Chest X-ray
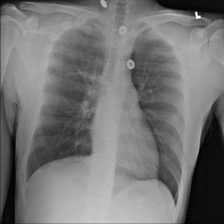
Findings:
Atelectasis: negative
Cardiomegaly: negative
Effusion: negative
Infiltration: negative
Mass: negative
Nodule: negative
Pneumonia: negative
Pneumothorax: negative
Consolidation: negative
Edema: negative
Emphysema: negative
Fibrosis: negative
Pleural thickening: negative
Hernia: negative